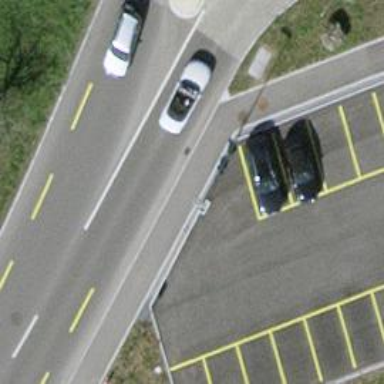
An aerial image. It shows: Unmarked crossing with traffic calming table on the road.